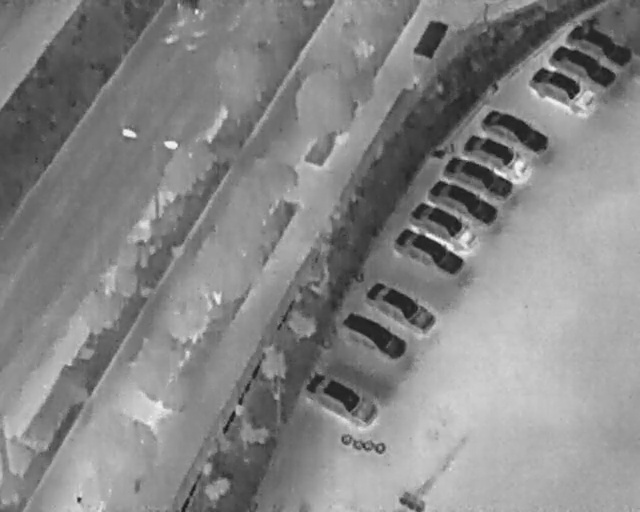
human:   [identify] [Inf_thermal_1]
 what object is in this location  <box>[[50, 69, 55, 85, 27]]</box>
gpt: <ref>1 medium car at the bottom</ref>